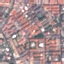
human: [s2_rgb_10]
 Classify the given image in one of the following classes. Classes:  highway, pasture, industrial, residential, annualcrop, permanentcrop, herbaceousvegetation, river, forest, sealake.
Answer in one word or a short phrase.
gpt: Residential